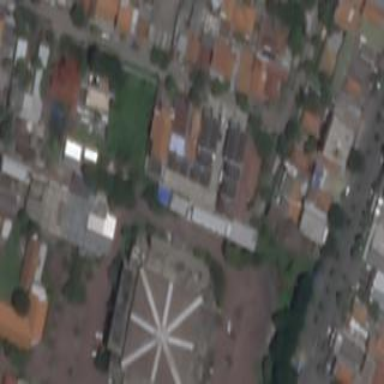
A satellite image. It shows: Community centre with tile roof.